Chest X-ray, AP view. Patient: 52 years old, sex M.
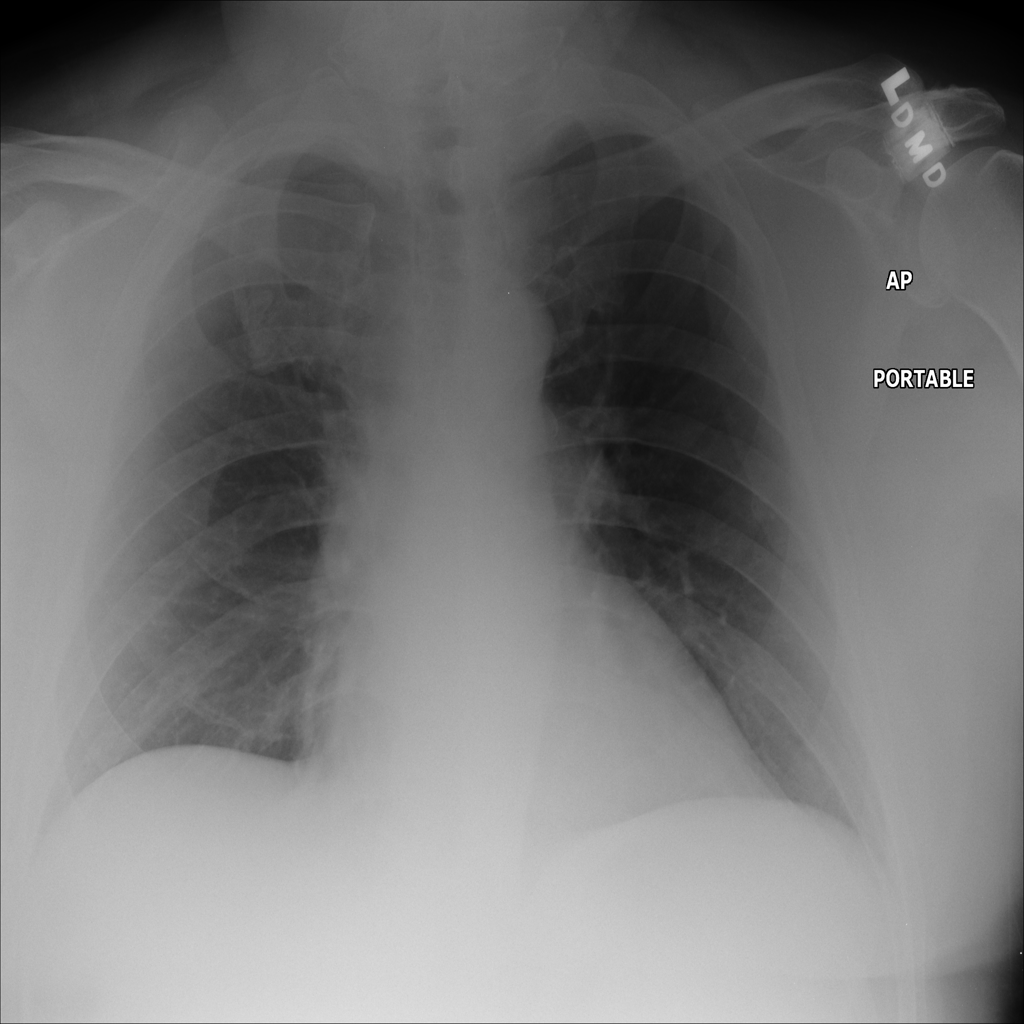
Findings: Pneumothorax